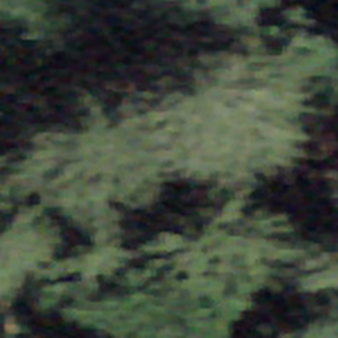
Label: other